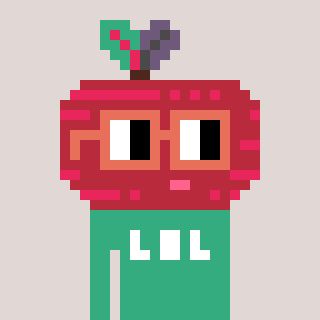
a pixel art character with square orange glasses, a beet-shaped head and a teal-colored body on a warm background